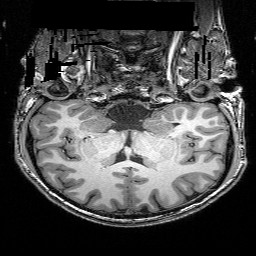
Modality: T1w
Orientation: sagittal
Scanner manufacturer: siemens
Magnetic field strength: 3 T
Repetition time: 0.02 s
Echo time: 0.005 s